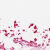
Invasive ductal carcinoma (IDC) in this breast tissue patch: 0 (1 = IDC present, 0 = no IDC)